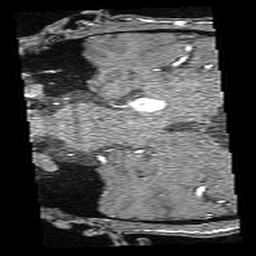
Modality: angio
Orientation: coronal
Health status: ill
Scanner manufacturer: siemens
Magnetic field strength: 3 T
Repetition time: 0.021 s
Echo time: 0.00343 s